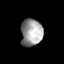
Tissue: prostate
Cell type: Fibroblasts
Senescence score: 0.728
Nuclear area (px): 574
Mean DAPI intensity: 157.603